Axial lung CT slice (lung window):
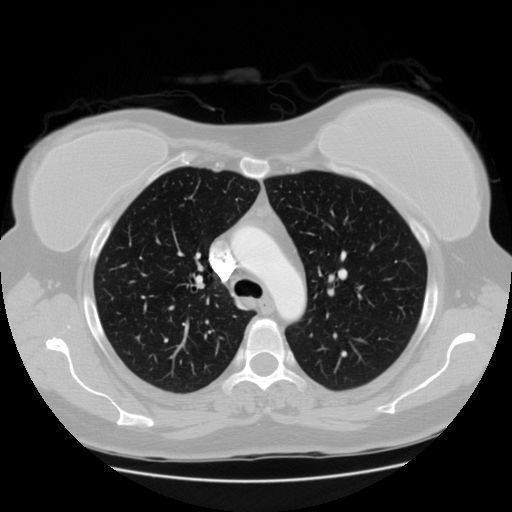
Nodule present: no